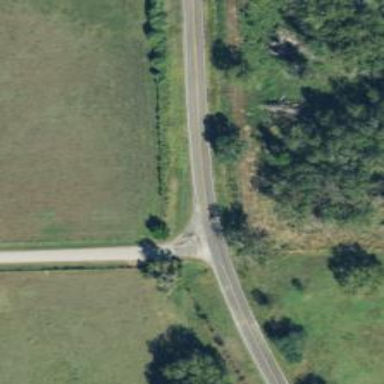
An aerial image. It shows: Tertiary road.